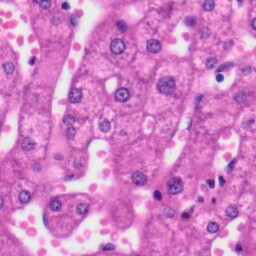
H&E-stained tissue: Liver